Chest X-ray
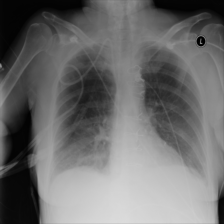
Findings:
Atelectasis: negative
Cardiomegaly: negative
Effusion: negative
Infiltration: negative
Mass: negative
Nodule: negative
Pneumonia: negative
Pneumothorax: negative
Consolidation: negative
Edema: negative
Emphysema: negative
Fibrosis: negative
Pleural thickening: negative
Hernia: negative